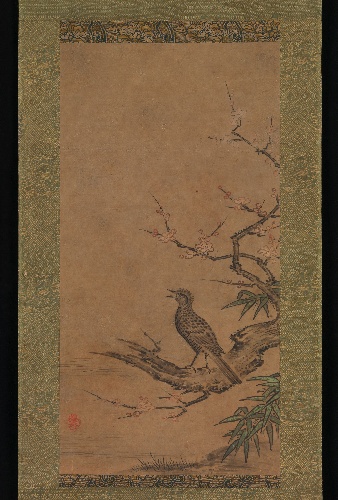
Title: 狩野松栄筆 梅鵯図|Brown-Eared Bulbul (Hiyodori) on a Branch of Plum
Artist: Kano Shōei
Artist bio: Japanese, 1519–1592
Date: mid- to late 16th century
Object type: Hanging scroll
Classification: Paintings
Medium: Hanging scroll; ink and color on paper
Culture: Japan
Period: Muromachi (1392–1573)–Momoyama (1573–1615) period
Dimensions: Image: 25 1/2 × 12 15/16 in. (64.7 × 32.9 cm)
Overall with knobs: 59 1/8 × 19 3/4 in. (150.1 × 50.1 cm)
Overall with mounting: 59 1/8 × 17 13/16 in. (150.1 × 45.3 cm)
Department: Asian Art
Credit line: Fishbein-Bender Collection, Gift of T. Richard Fishbein and Estelle P. Bender, 2013
Accession year: 2013
Repository: Metropolitan Museum of Art, New York, NY
Tags: Birds|Flowers|Trees